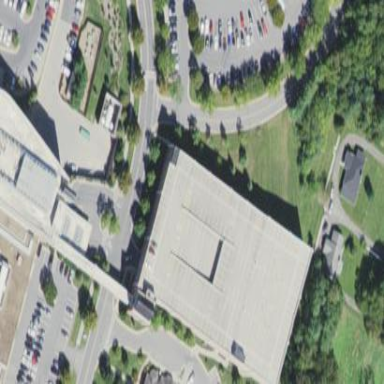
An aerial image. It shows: Multi-storey parking building.